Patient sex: M
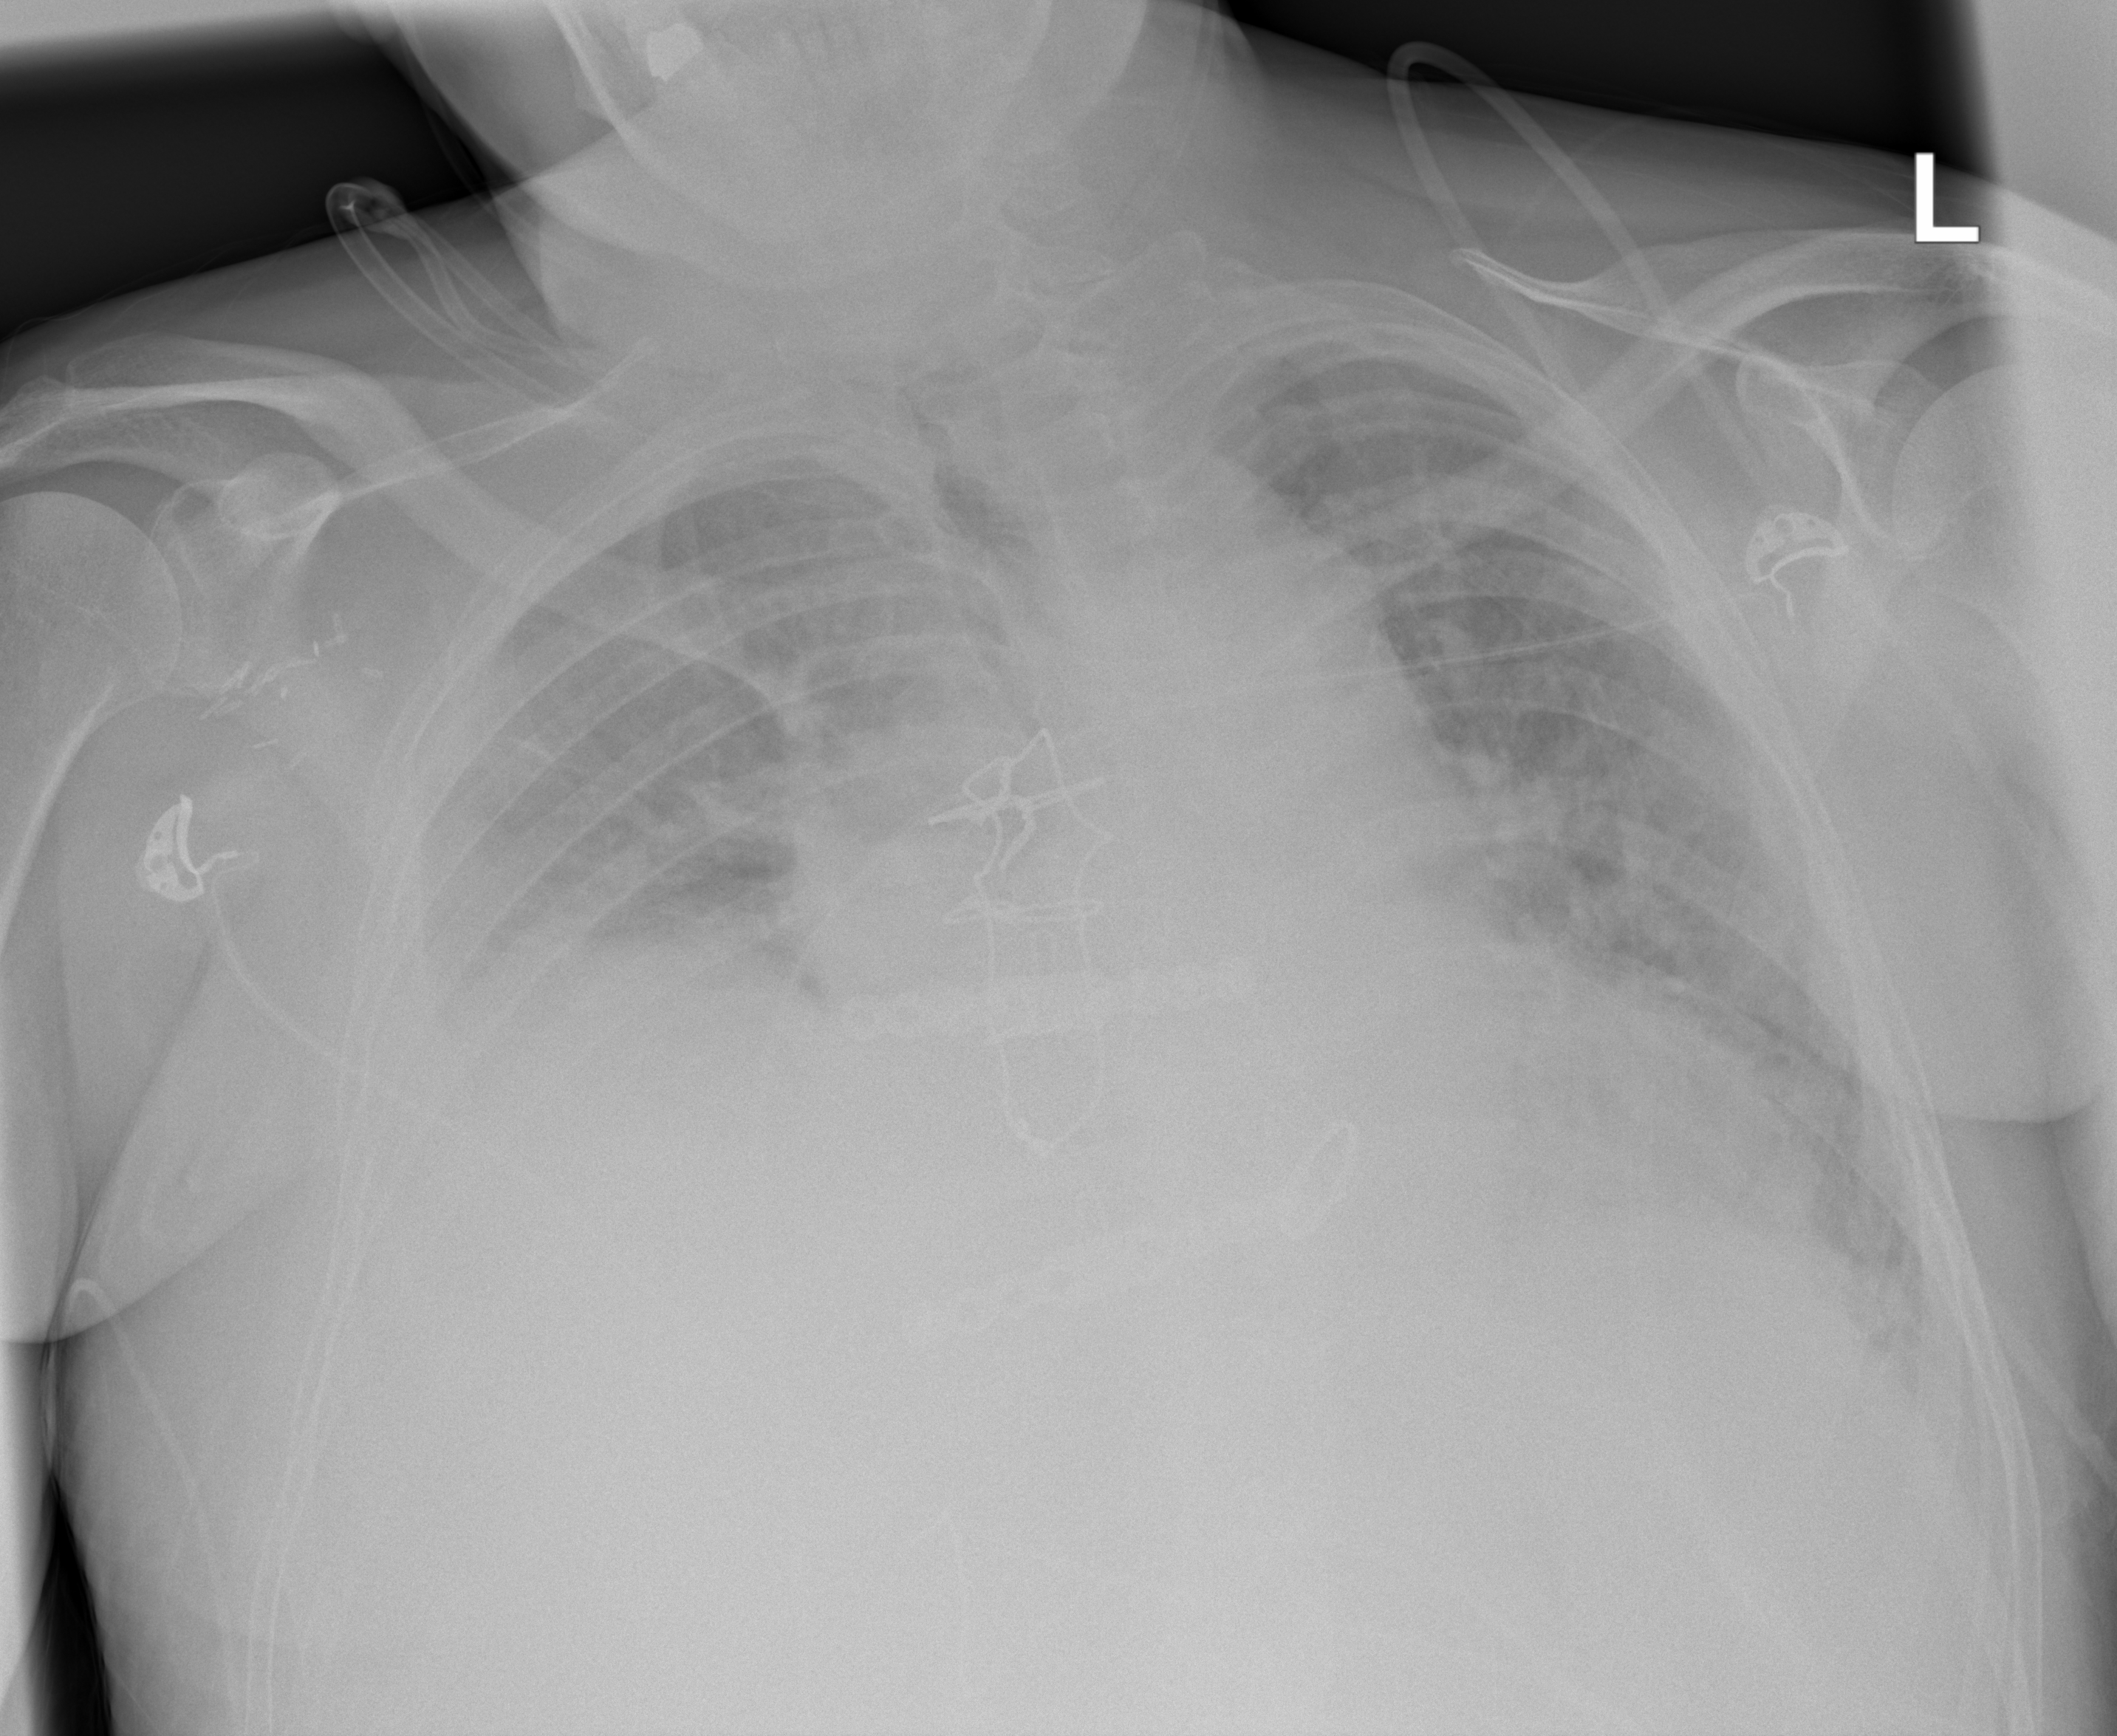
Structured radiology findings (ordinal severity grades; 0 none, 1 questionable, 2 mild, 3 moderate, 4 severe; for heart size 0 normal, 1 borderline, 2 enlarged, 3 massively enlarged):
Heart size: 2
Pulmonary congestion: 2
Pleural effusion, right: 3
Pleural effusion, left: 2
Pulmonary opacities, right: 2
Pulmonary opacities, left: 3
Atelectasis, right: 3
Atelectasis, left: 2